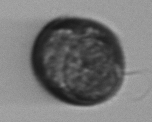
Label: Margalefidinium